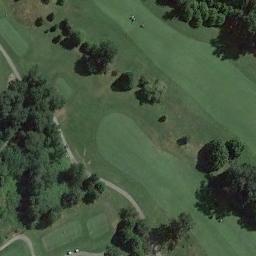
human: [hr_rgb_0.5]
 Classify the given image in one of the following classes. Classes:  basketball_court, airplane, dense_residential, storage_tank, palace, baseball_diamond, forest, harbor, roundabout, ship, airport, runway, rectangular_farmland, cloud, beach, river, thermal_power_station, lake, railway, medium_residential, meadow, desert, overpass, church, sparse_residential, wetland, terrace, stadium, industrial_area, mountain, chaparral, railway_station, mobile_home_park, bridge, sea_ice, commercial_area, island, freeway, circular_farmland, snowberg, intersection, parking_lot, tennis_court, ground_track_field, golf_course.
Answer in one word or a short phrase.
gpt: golf_course